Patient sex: F
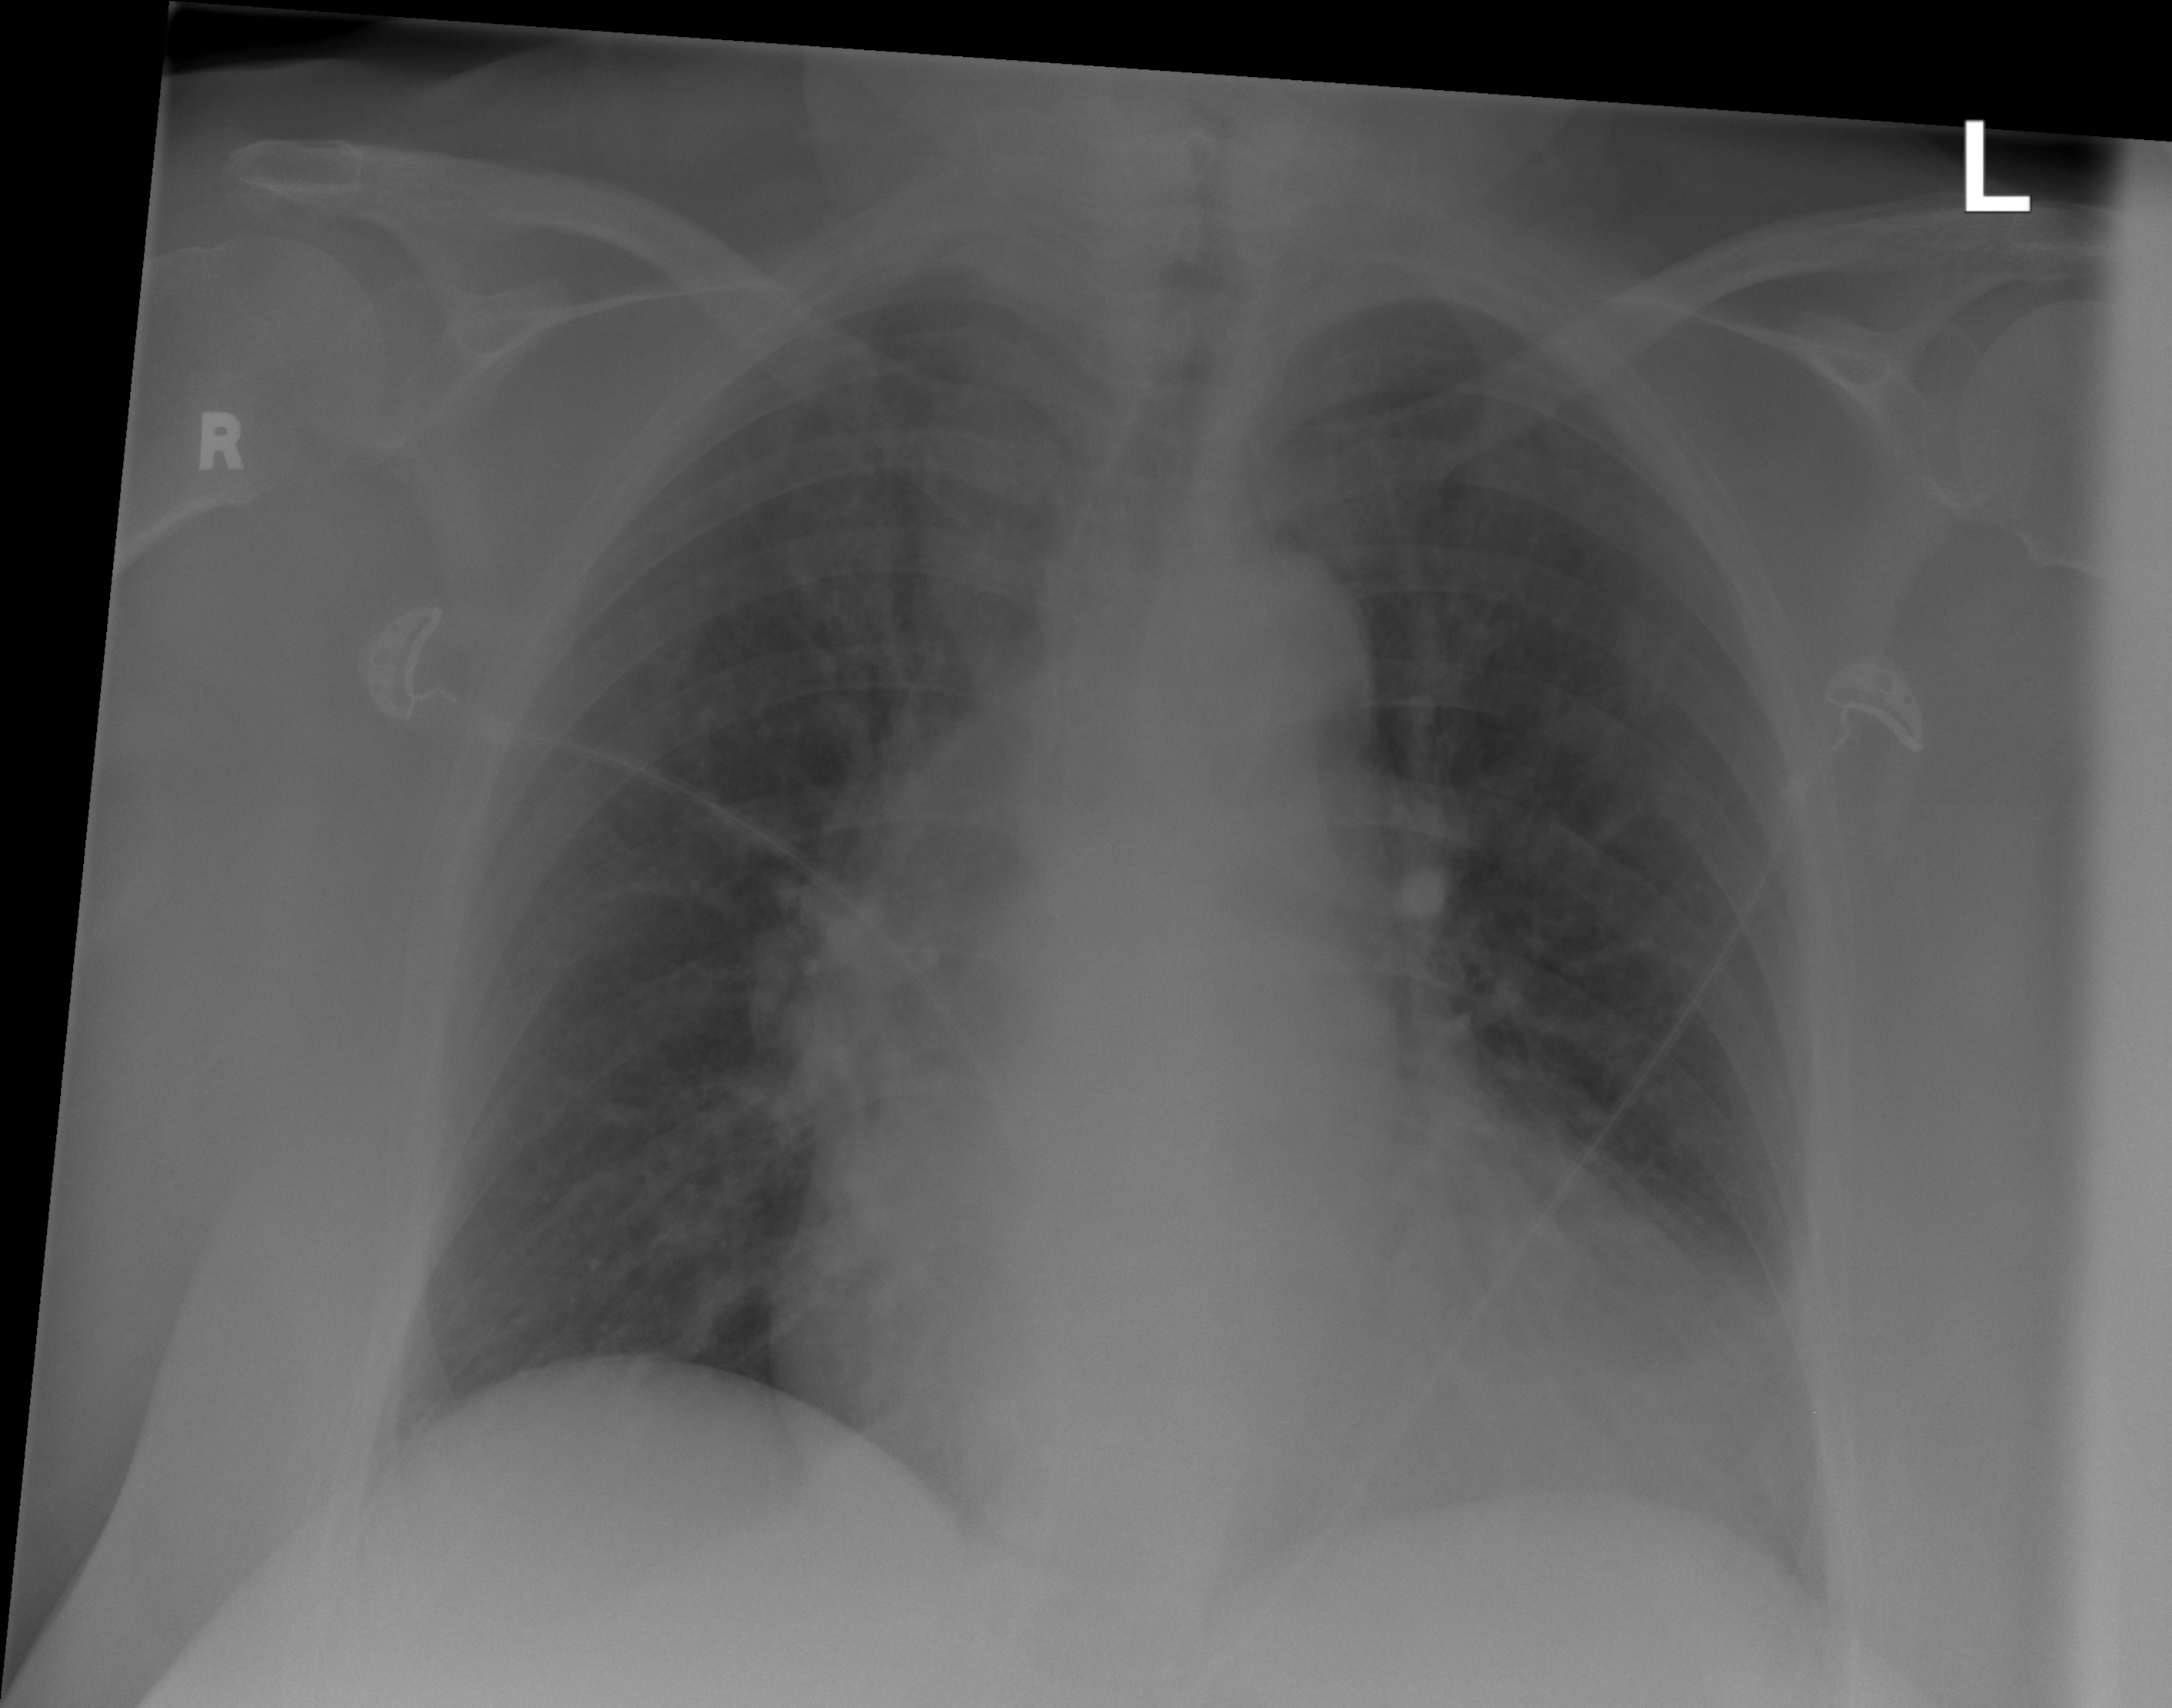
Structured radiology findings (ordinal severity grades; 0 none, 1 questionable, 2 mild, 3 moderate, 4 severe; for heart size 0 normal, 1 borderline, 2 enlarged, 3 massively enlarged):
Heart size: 2
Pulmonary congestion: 2
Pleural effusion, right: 2
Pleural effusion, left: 0
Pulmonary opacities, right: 0
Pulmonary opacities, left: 0
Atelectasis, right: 0
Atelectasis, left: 0